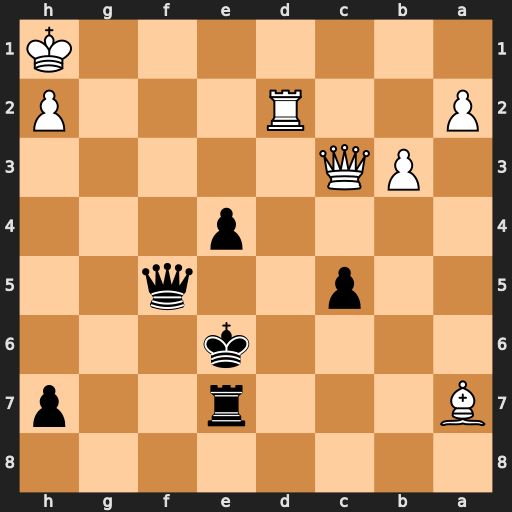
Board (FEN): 8/B3r2p/4k3/2p2q2/4p3/1PQ5/P2R3P/7K
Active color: b
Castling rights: -
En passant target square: -
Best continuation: Qf1#